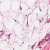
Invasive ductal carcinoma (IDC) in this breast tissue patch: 0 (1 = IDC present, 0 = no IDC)